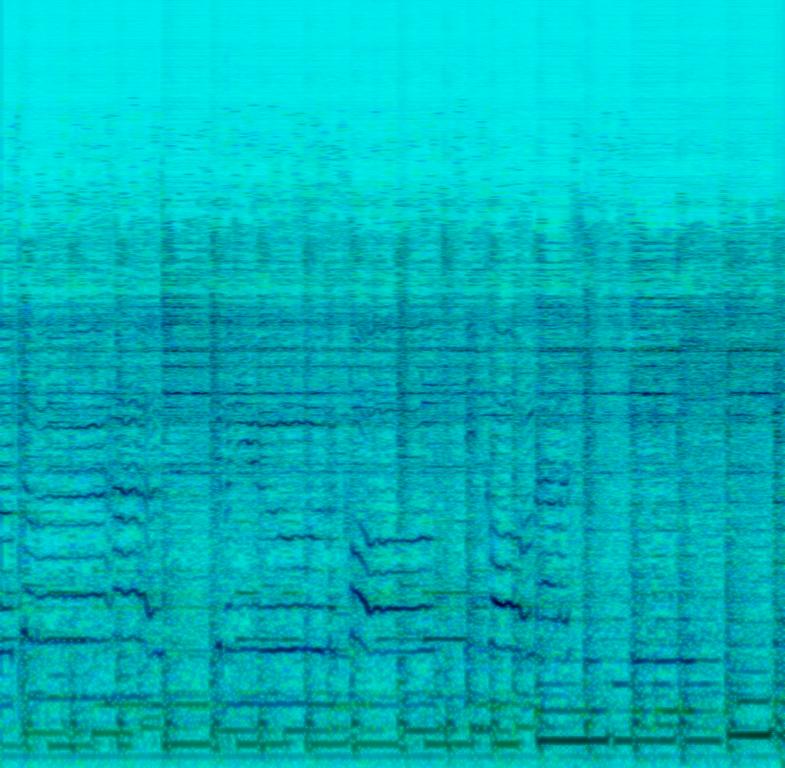
The low quality recording features a rock song where dissonant female vocals are singing over electric guitar melody, groovy bass guitar, hollow snare, shimmering hi hats and soft kick hits. It sounds sloppy and the recording is noisy.